Question: I am attempting to create a new Database Project in VS2010 via the New Project Wizard, and via this article: <URL>
I am on the 'Configure Build/Deploy' step, and am attempting to connect to a named instance of SQL Server 2008R2 that I just installed, called DEVELOPMENT. Assuming the server name is DB-01, I am using DB-01\DEVELOPMENT as the Server name in the dialog in the screenshot below. I'm also using the remaining settings in the dialog, but it keeps giving me the following error:
> A network-related or instance-specific error occurred while
establishing a connection to the SQL Server. The server was not found
or was not accessible. Verify that the instance name is correct and
that SQL Server is configured to allow remote connections. (provider:
TCP Provider, error: 0 - A connection attempt failed because the
connected party did not properly respond after a period of time, or
established connection failed because connected host has failed to
respond.)
DEV is the name of a database I created on the DEVELOPMENT instance. If I use DB-01 as the server name, which is the default instance, it connects. In the past, we've been developing from a database on the default instance, with no issues, but I'm trying to move to local, source-controlled databases. What am I missing with this not connecting?
EDIT: As a little more context, it's not the username/pw combination, or the existence of the DEV db on the instance, because I receive different errors if either of those are incorrect. It's simply not able to connect once I give it the named instance.

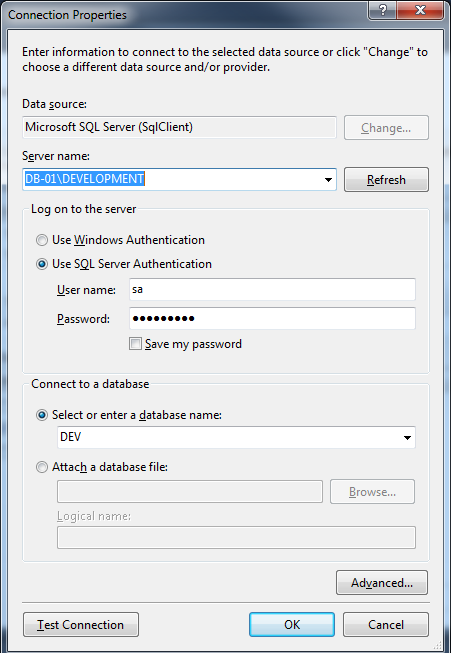
Answer: Figured it out:
The default instance of SQL Server (called MSSQLSERVER in some places) uses port 1433 by default for incoming connections, which was opened in Windows Firewall. This is why I was able to connect to the default instance (DB-01). If you've created a named instance of SQL Server, by default these instances use port 1434 for incoming connections. These are TCP ports for each case. Well, I have to admit that I opened TCP port 1434 in Windows Firewall and still was not able to connect to the named instance remotely, and still am not sure why this was the case. So instead, I opened up a random port (6969) in Windows Firewall, and configured the DEVELOPMENT (named) instance to accept incoming connecting over that port only. For instructions on how to configure specific SQL Server instances to use ports other than the default, see this article:
<URL>
Once I configured the instance to use port 6969, I was able to connect with no issue. Hope this helps others that are having a similar/same issue.